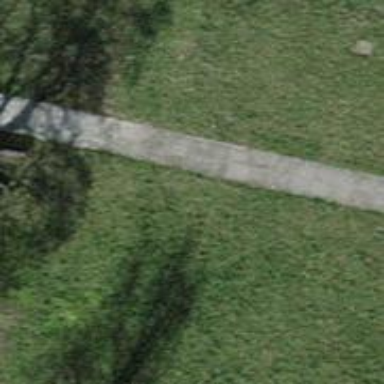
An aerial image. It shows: Asphalt path with excellent trail visibility.